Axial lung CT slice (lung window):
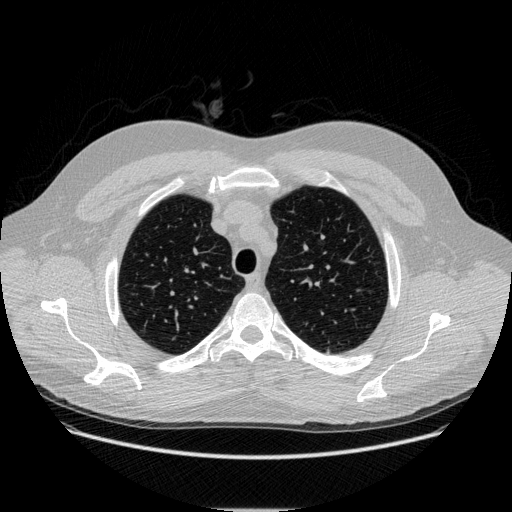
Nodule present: no